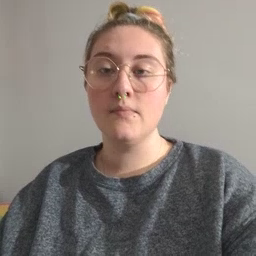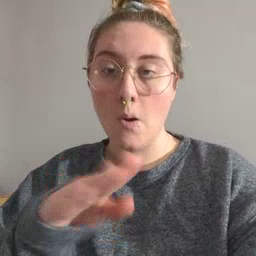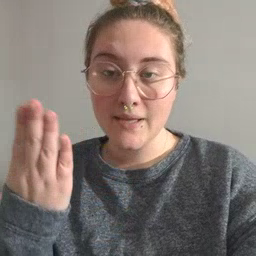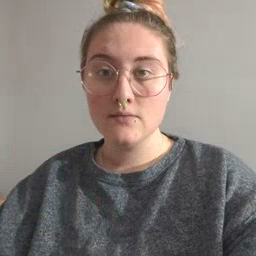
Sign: open